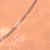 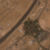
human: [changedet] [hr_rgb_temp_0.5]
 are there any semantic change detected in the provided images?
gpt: A park and a street were created in the desert near the existing road.